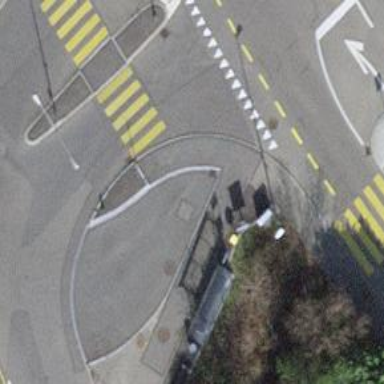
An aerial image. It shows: Bus stop with designated stop position for public transport.